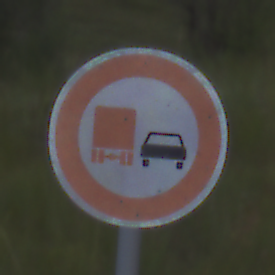
Verkehrszeichen: UeberholverbotKraftfahrzeuge
Umgebung: Outdoor, Nature
Tageszeit: SunriseSunset
Wetter: PartlyCloudy
Licht: Natural
Jahreszeit: NotSpecified
Kontrast: LowContrast